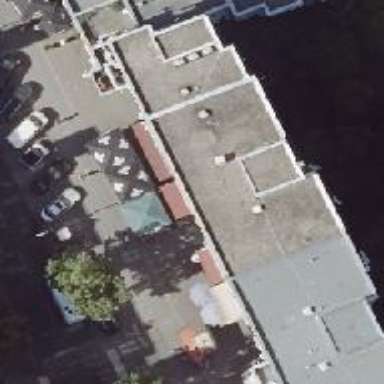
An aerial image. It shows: Fast food establishment.